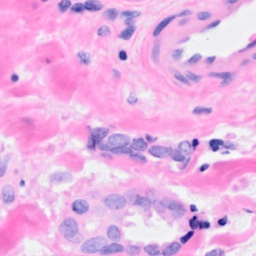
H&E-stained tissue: Breast